This grayscale image was formed by reshaping a rotor test-rig vibration snapshot into a 2-D grid. Based on the visible evidence, which rotor condition applies: normal, misalignment, unbalance, looseness?
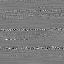
Answer: looseness